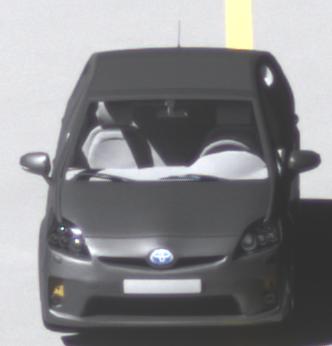
Make: Toyota
Model: Prius 1.5 Hybrid
Detailed model: Prius (HW2)
Model produced from: 2006/03
Model produced until: 2009/06
Doors: 5
Color: gray
Road condition: dry road
Daytime: midday
Contrast: high contrast